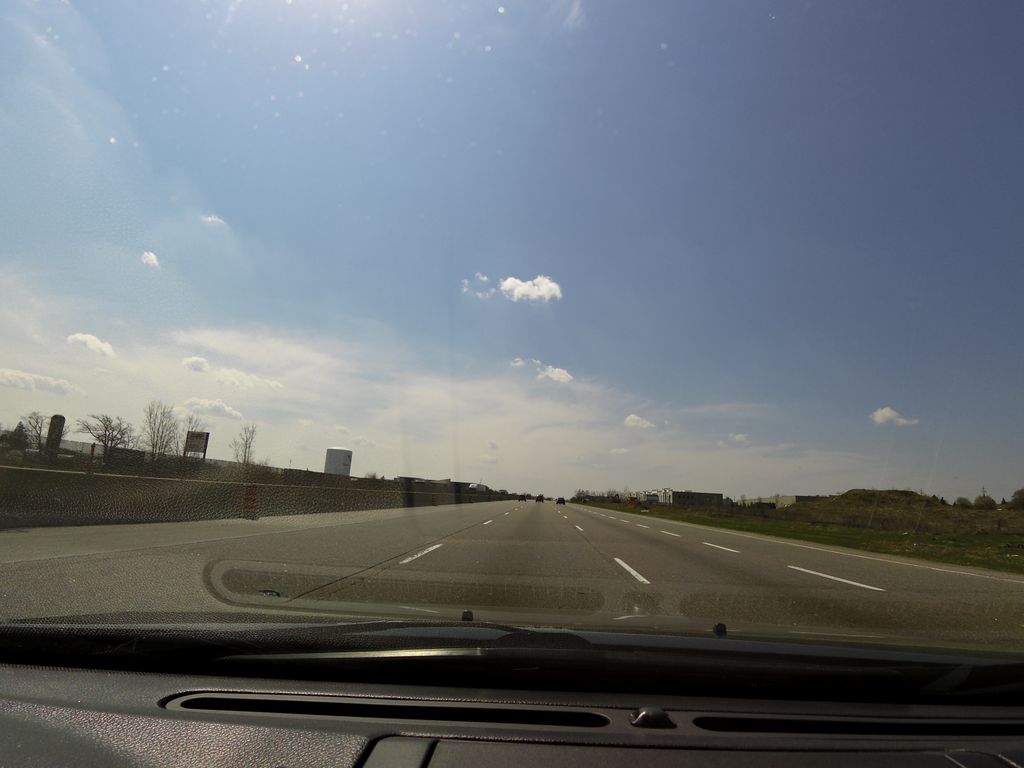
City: kitchener-waterloo